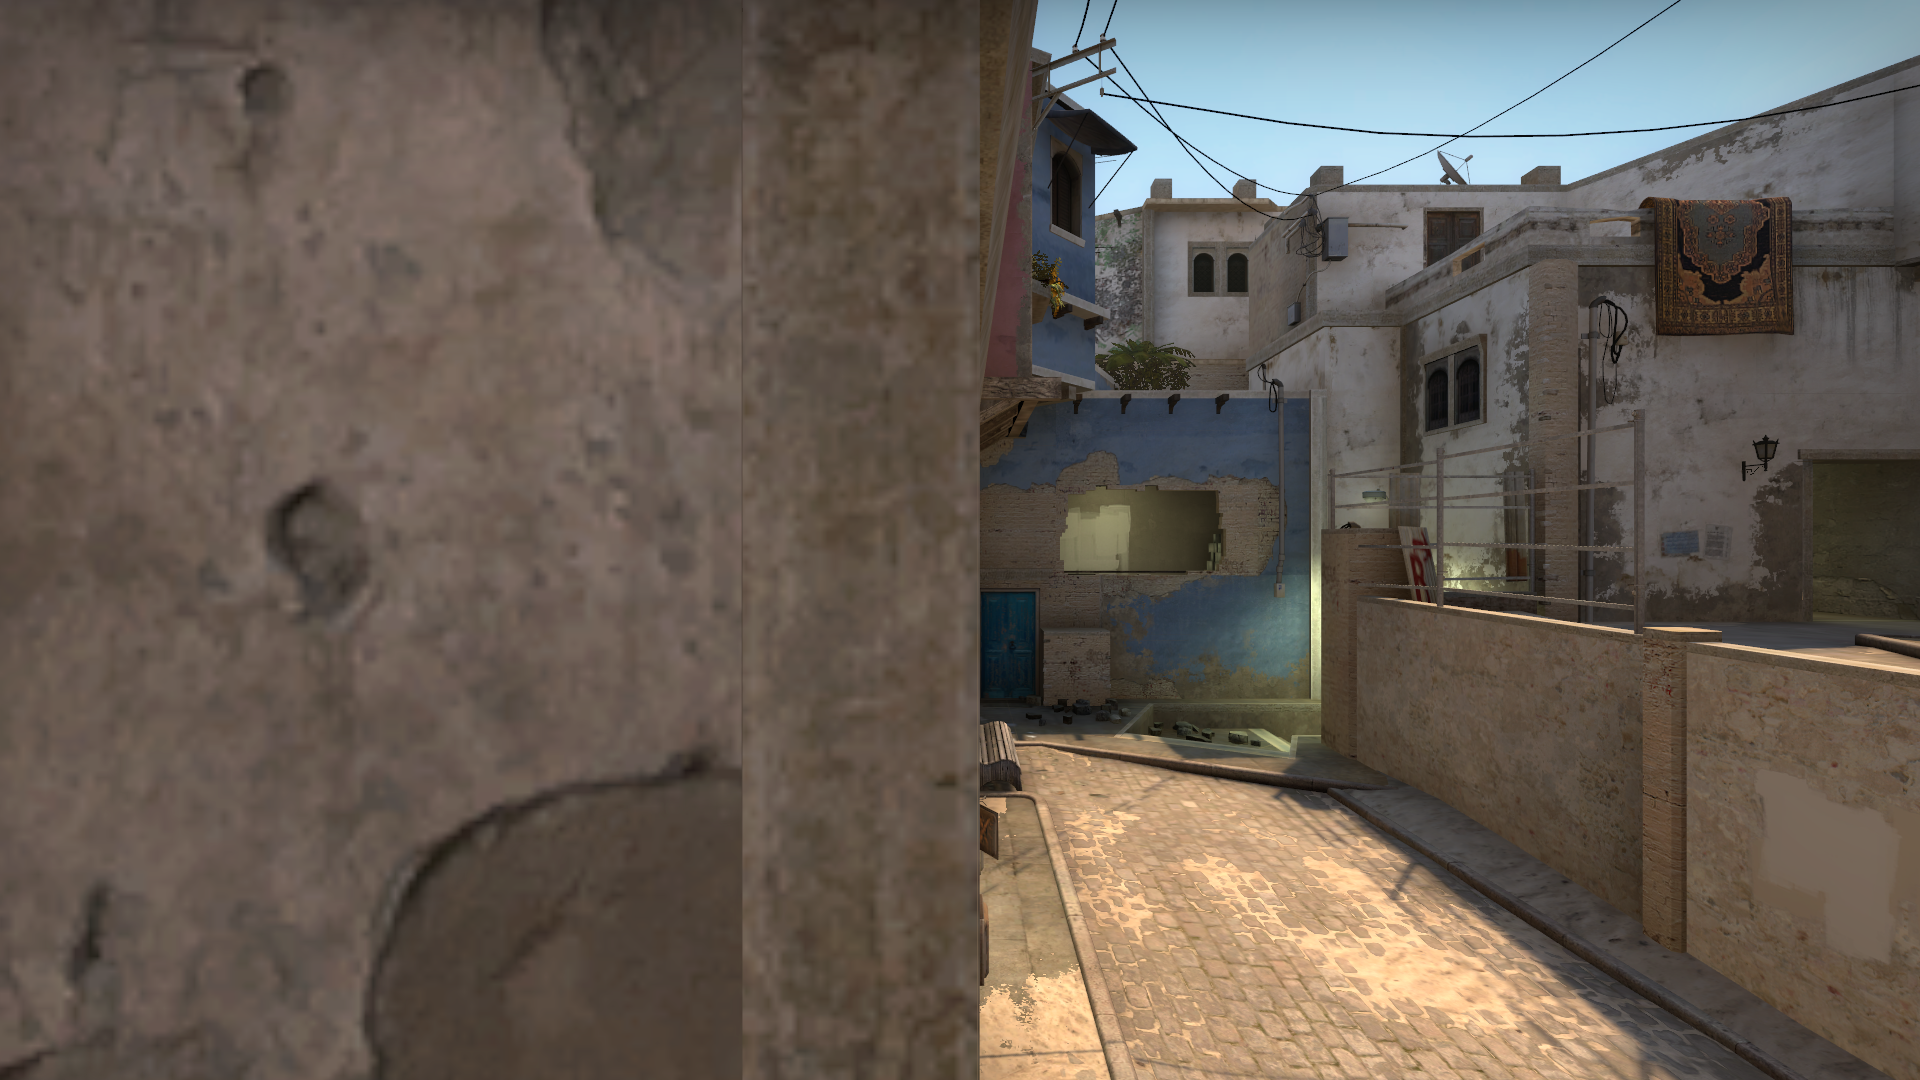
Map: de_mirage